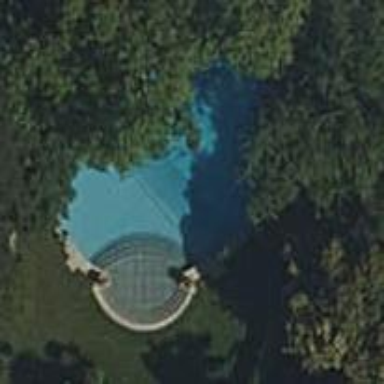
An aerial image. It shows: Swimming pool located in leisure land.